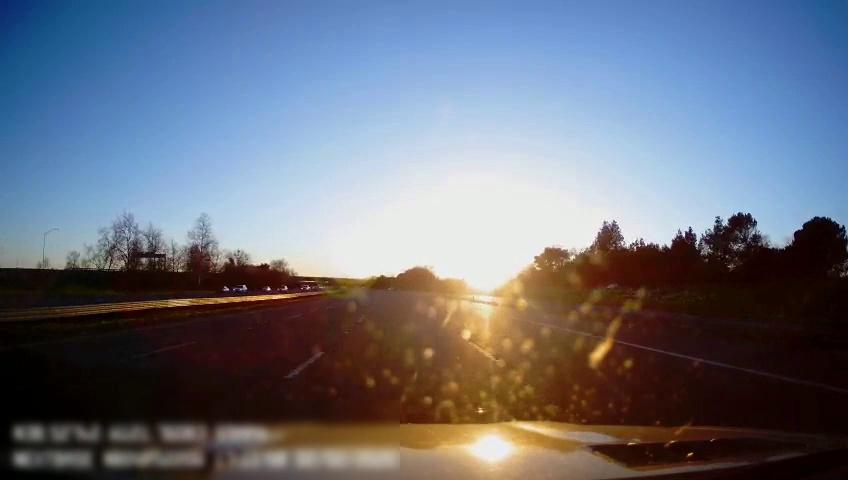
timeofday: Day
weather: Sunny
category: Drivable Space
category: Drivable Space
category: Vehicles | Car
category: Vehicles | SUV
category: Vehicles | Car
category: Vehicles | SUV
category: Vehicles | Truck
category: Vehicles | Car
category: Lanes | Alternate Lane
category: Lanes | Alternate Lane
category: Lanes | Current Lane
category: Lanes | Current Lane
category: Lanes | Alternate Lane